This is a demodulated (Hilbert-envelope) spectrum computed from a bearing vibration snapshot; the dashed markers indicate where each bearing fault type would appear (BPFO, BPFI, BSF, FTF). Classify the bearing condition as one of: normal, inner_race, outer_race, ball.
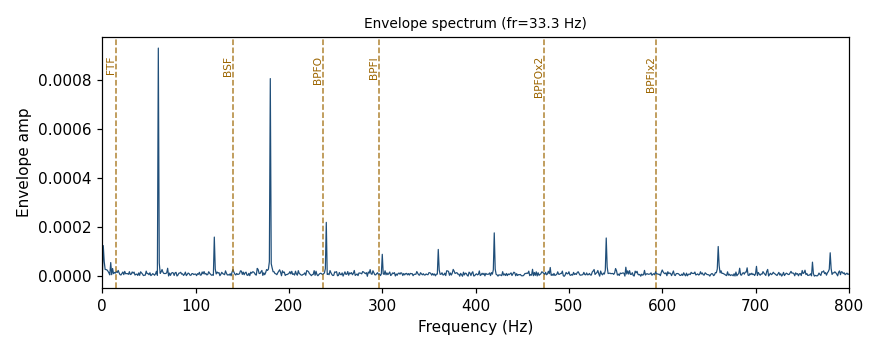
Answer: outer_race